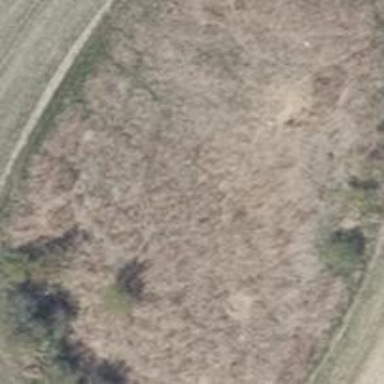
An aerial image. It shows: Area covered with grass.